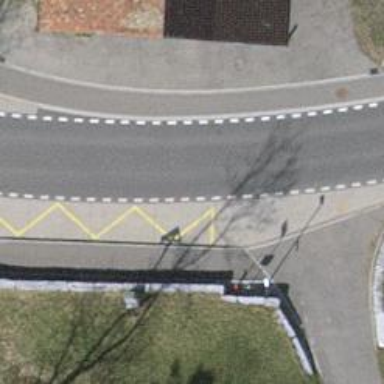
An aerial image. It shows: Bus stop equipped with public transport stop position.